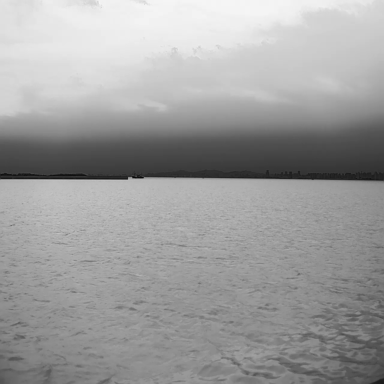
There are four bulk_carriers in the infrared image.